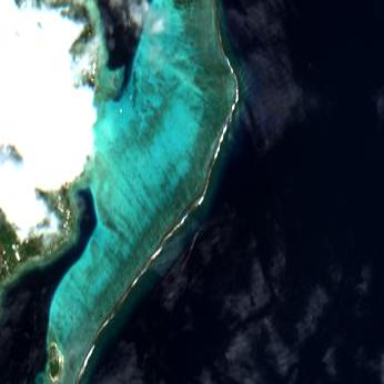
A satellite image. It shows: Sandy reef in the natural environment.